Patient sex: F
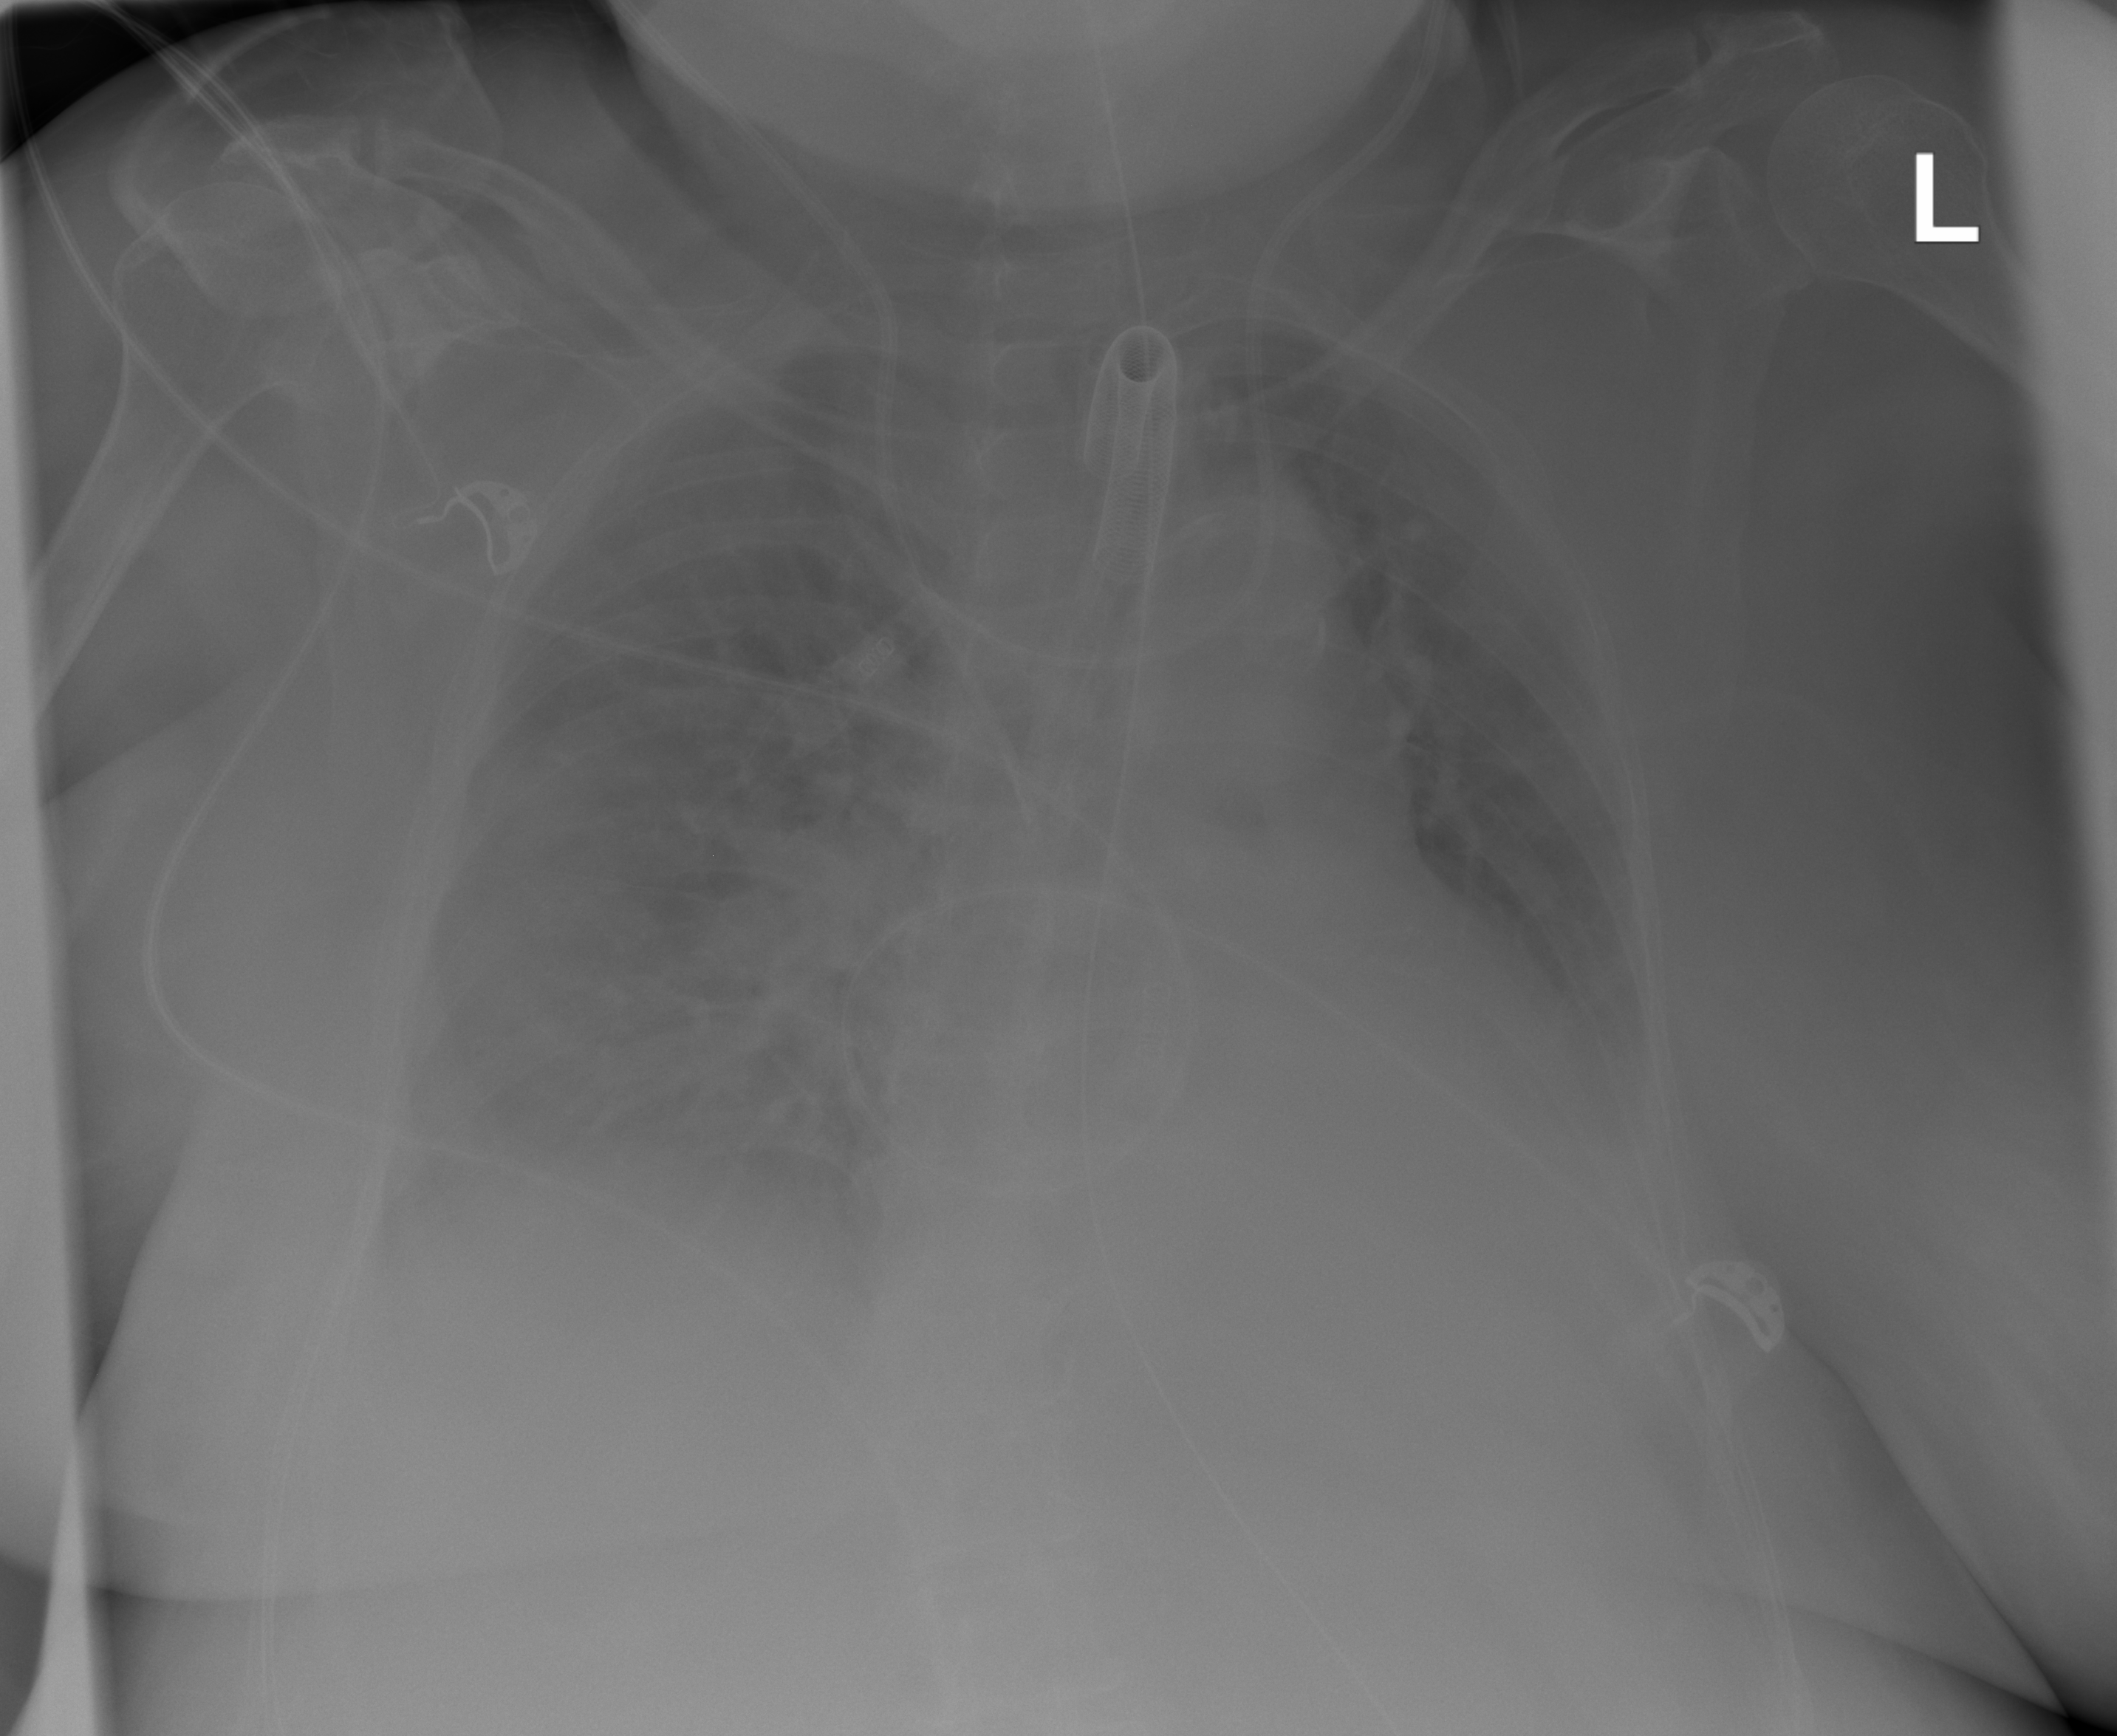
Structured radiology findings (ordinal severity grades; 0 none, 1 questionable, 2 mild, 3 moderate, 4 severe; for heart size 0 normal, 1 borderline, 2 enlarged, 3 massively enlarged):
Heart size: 2
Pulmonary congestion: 2
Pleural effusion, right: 2
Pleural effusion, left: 2
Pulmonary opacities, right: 1
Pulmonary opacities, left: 0
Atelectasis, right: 2
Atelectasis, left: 2